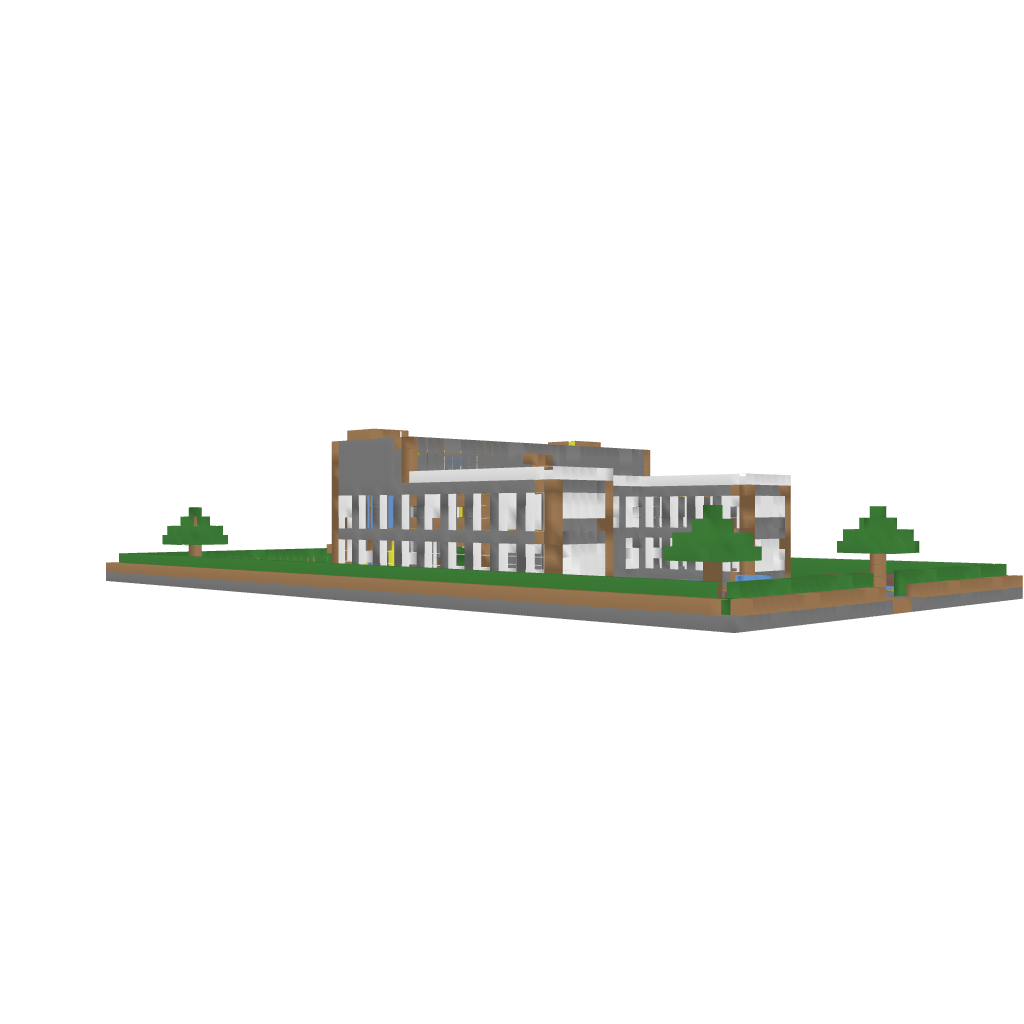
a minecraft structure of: Iron Mansion bad low quality